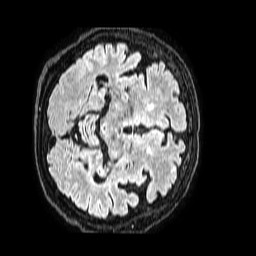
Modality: FLAIR
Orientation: axial
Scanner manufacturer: philips
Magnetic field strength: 1.5 T
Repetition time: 4.8 s
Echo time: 0.3 s